Interaction volume radius: 10 \u00c5
Interaction volume height: 10 \u00c5
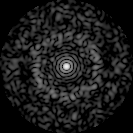
Disorder parameter: 0.8291